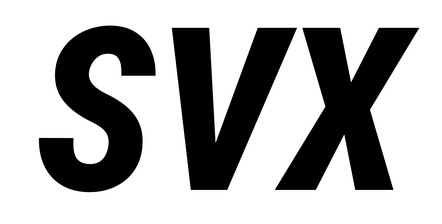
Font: Roboto-Italic_Condensed_ExtraBold_Italic